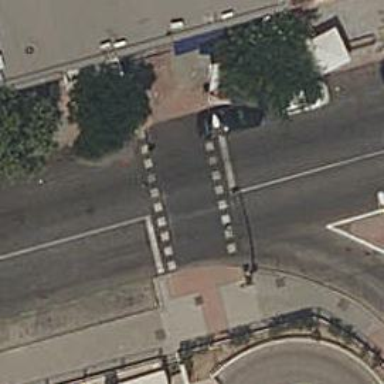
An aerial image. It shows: Road crossing with traffic signals.